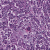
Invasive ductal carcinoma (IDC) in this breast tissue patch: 1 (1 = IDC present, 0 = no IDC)